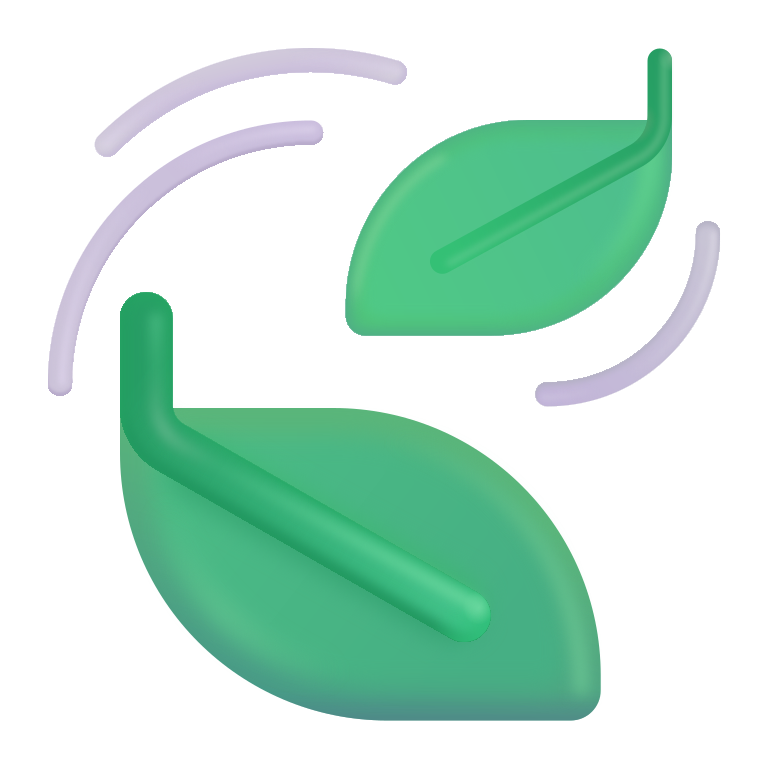
leaf fluttering in wind color